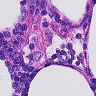
Metastatic tissue present: no